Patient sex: F
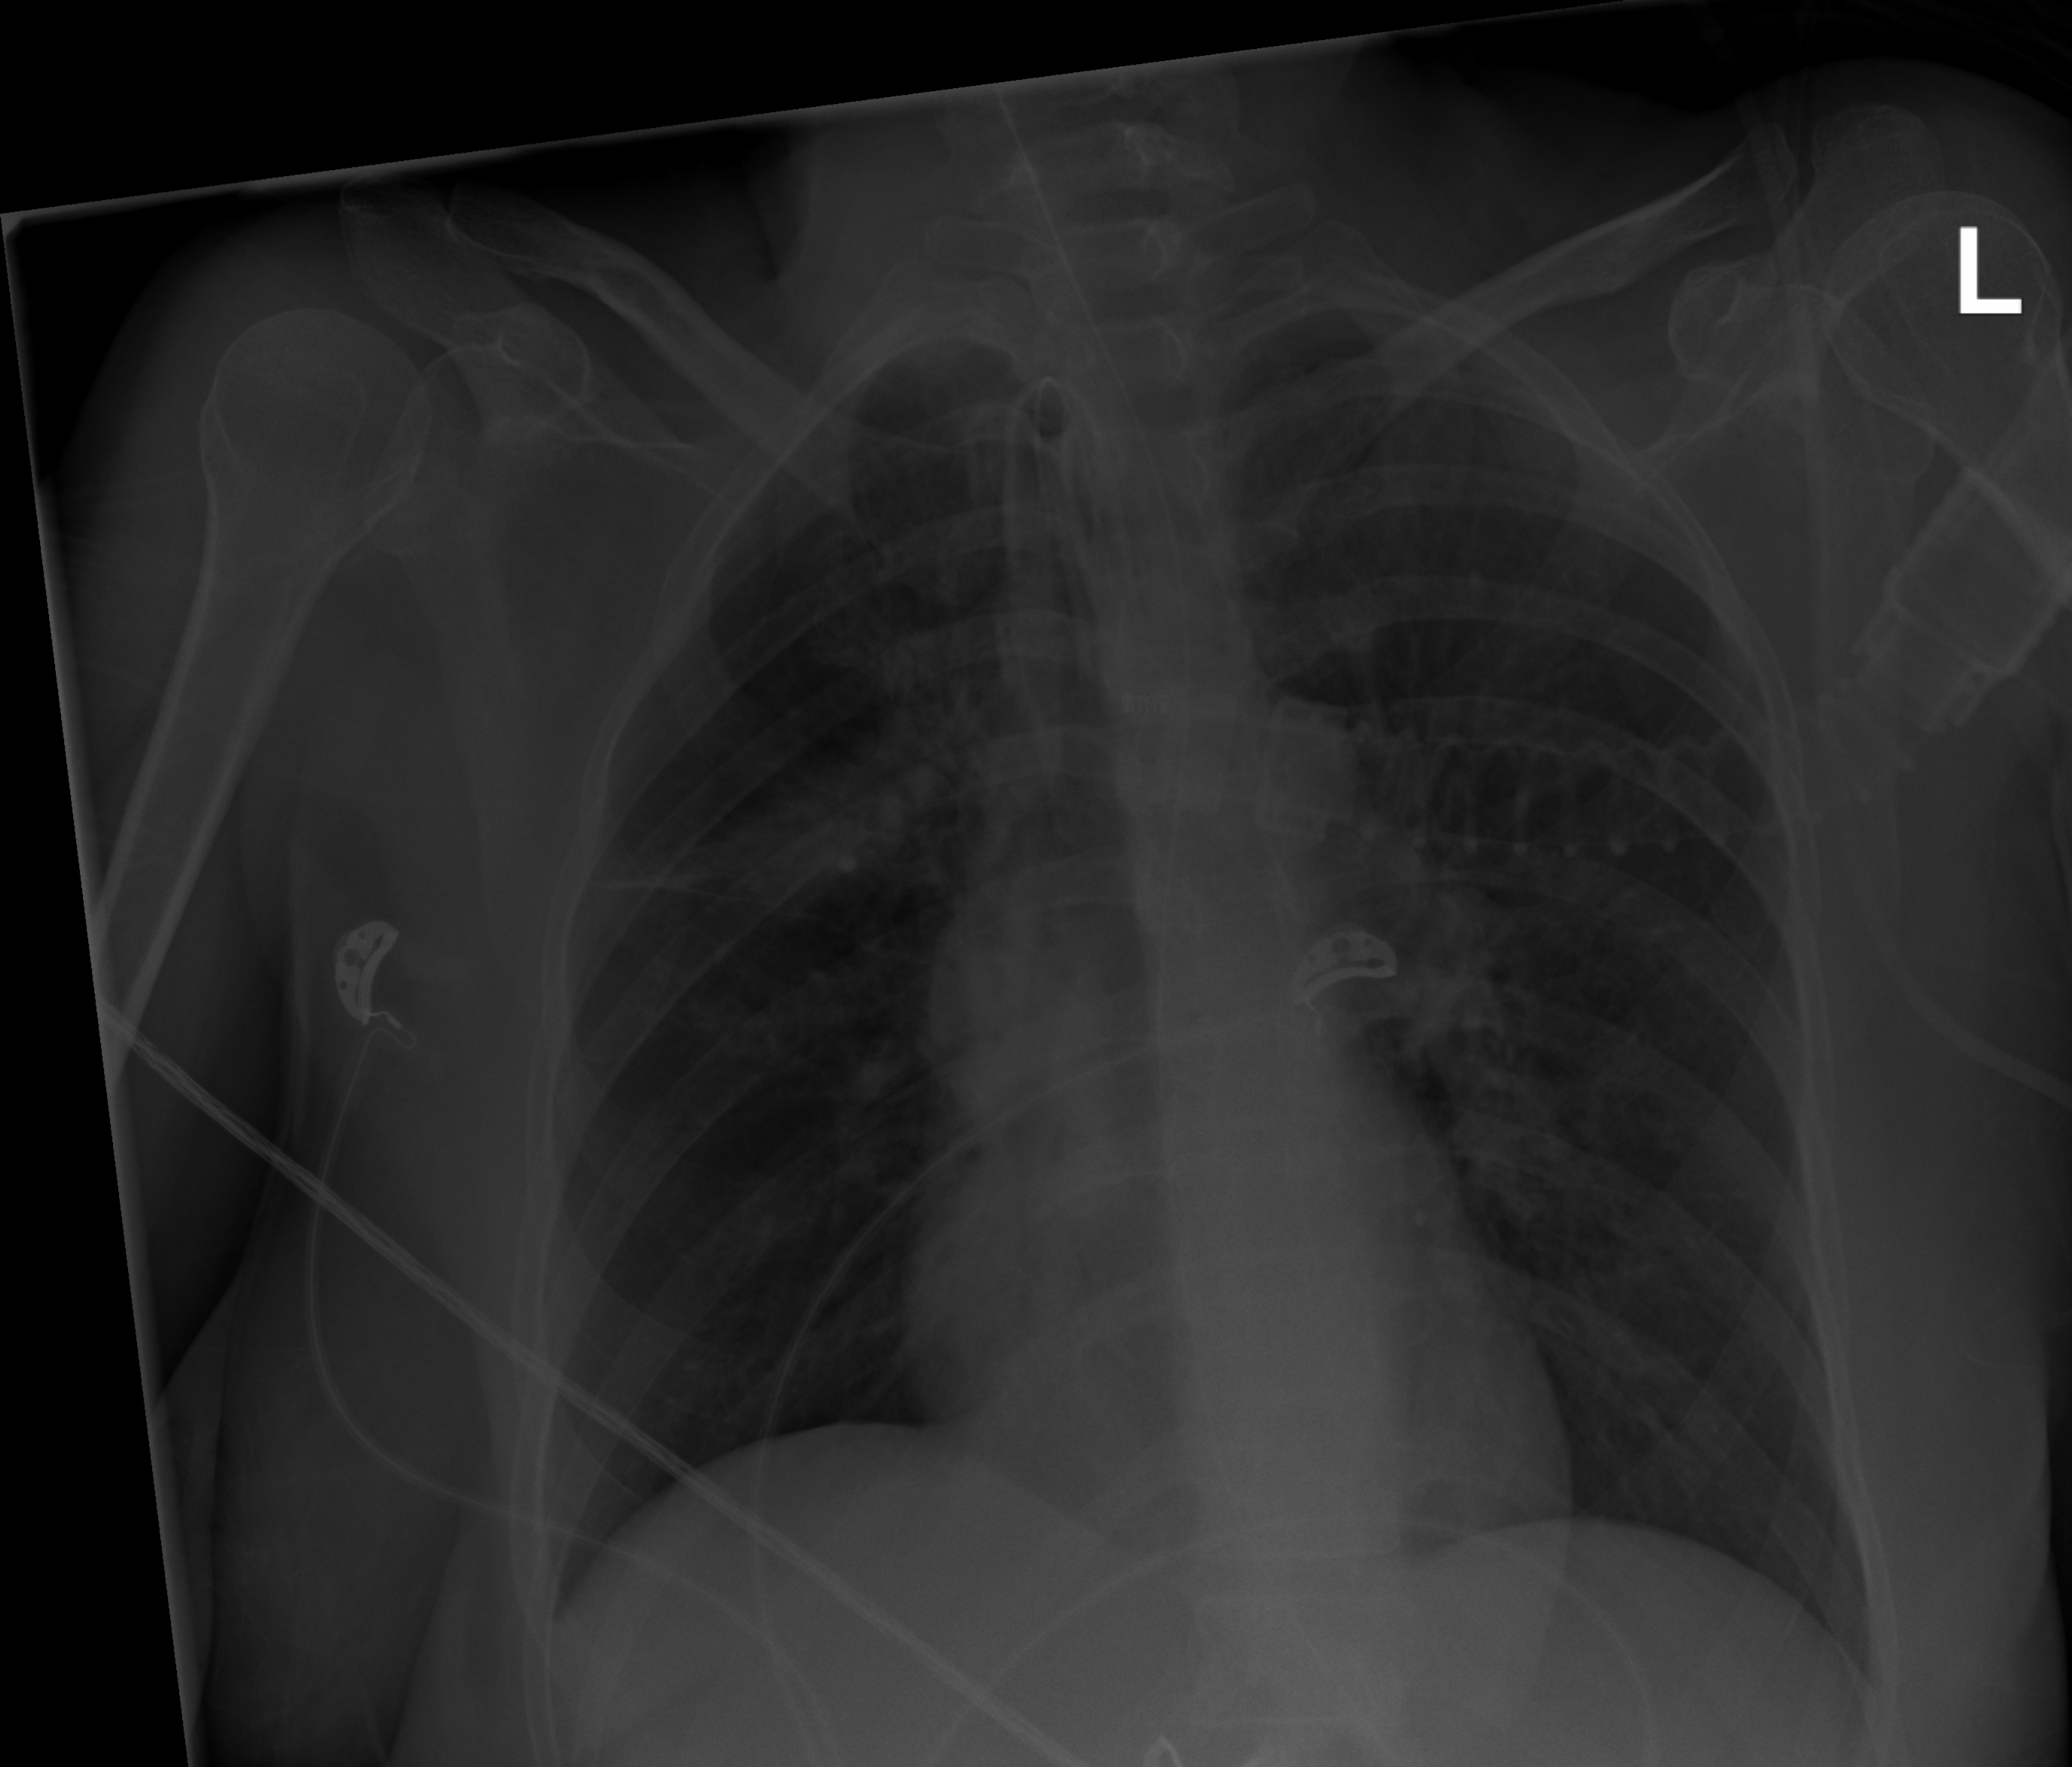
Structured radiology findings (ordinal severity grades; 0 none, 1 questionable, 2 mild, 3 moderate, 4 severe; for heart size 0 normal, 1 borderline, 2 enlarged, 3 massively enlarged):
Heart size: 0
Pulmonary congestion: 0
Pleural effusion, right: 0
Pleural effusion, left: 0
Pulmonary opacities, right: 2
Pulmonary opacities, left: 2
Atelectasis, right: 0
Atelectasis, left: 0